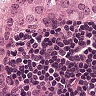
Metastatic tissue present: yes